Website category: university
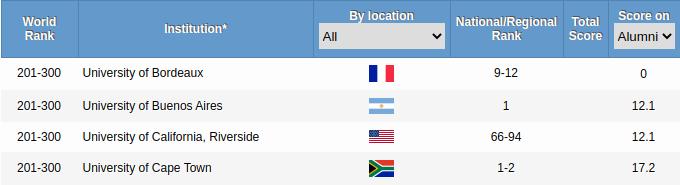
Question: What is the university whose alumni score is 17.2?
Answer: University of Cape Town

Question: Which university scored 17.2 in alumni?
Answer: University of Cape Town